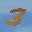
Label: 3